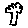
Label: tree